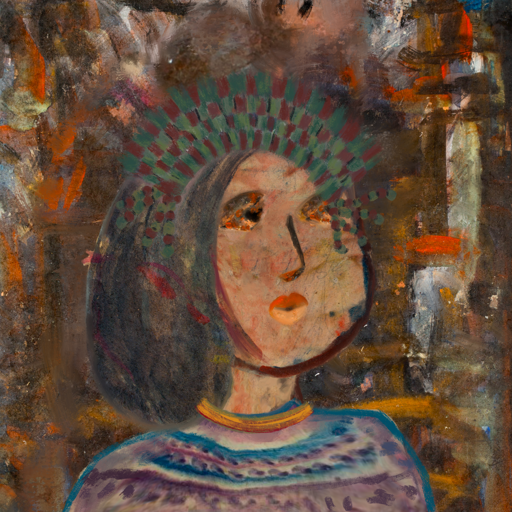
Background: GypsyQueen, Head And Neck Side: Orphan, Face Side: Gypsy_Queen, Bust: HillGirl, Hair Side: Gypsy_Mother, Head Accessory: After_Raid_Crown, Second Necklace: Blank, Necklace: Mother_And_Son_Son, Baby: Blank